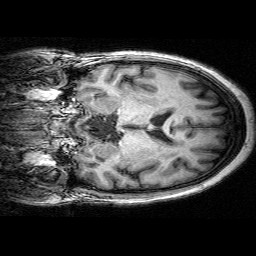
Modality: T1w
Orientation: coronal
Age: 69
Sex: female
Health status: ill
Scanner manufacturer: siemens
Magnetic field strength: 3 T
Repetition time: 0.0025 s
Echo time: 0.00336 s